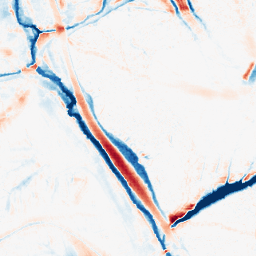
Category: morphological
Decomposition family: morphological_ellipse
Decomposition parameters: operation: average
width: 20
height: 30
Upsampling method: sinc_blackman
Upsampling parameters: scale: 4
kernel_size: 8
Upsampling scale: 4